Current action and preconditions to check: trajectory_clear

Your task: For each precondition in the list above, predict whether it will hold at this action.

Consider the current scene as observed from the mobile robot's camera, and analyze the predicted future states of all dynamic agents (e.g., people, animals, vehicles, or any moving entities) within the NEXT SECOND.

IMPORTANT: Only answer "very likely" if you are absolutely certain—based on strong, clear evidence—that a dynamic agent will violate the precondition in the predicted future state. Do NOT answer "very likely" for unlikely, ambiguous, or low-probability risks.

Ask yourself for each precondition: Is there a high probability, with clear and convincing evidence, that the predicted future states of any dynamic agent will interfere with the predicted future state of the currently executing action within the NEXT SECOND, causing that precondition to fail?

Assess the risk level based on these predictions. Use "likely" or "very likely" if motions create a clear risk of interference.

Use "neutral" or "improbable" if agents are nearby but their predicted paths are clearly diverging or non-conflicting.

Failure Risk Categories: "very improbable", "improbable", "neutral", "likely", "very likely"

Answer Format: Output ONLY the probability_of_failure value from these categories: "very improbable", "improbable", "neutral", "likely", "very likely"

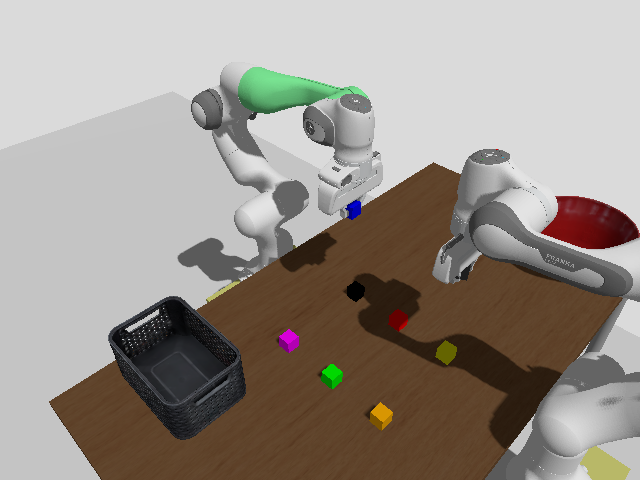

Answer: improbable